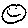
Label: smiley face